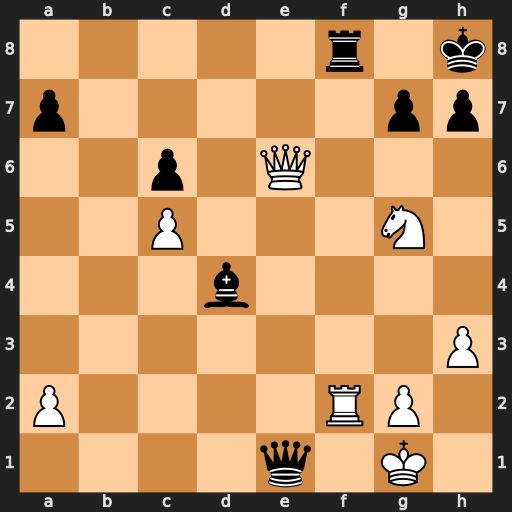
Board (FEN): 5r1k/p5pp/2p1Q3/2P3N1/3b4/7P/P4RP1/4q1K1
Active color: w
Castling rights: -
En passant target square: -
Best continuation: Qxe1 Bxf2+ Qxf2 Rxf2 Kxf2